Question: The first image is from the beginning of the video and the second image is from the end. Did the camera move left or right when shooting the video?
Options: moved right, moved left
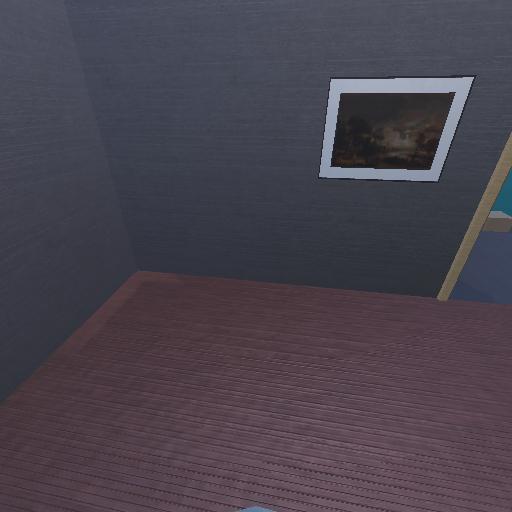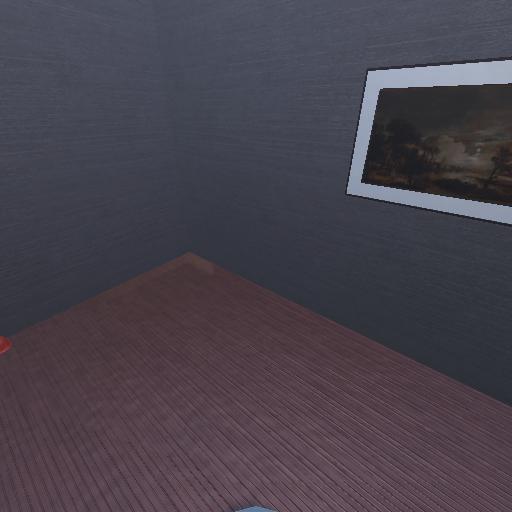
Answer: moved right